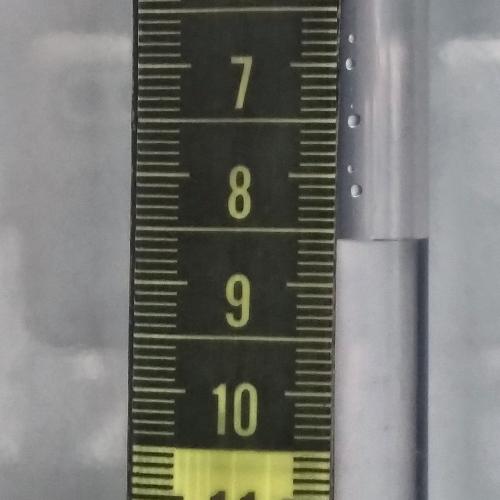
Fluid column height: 8.6 cm